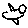
Label: bird